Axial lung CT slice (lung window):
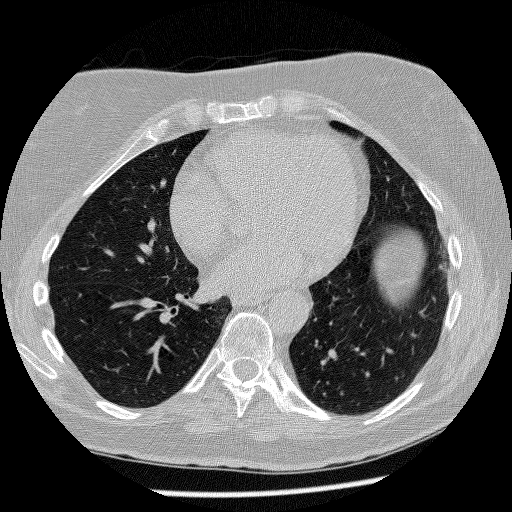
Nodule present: no